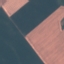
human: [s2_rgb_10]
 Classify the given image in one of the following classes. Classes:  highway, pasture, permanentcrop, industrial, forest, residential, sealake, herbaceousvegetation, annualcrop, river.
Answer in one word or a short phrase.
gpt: AnnualCrop